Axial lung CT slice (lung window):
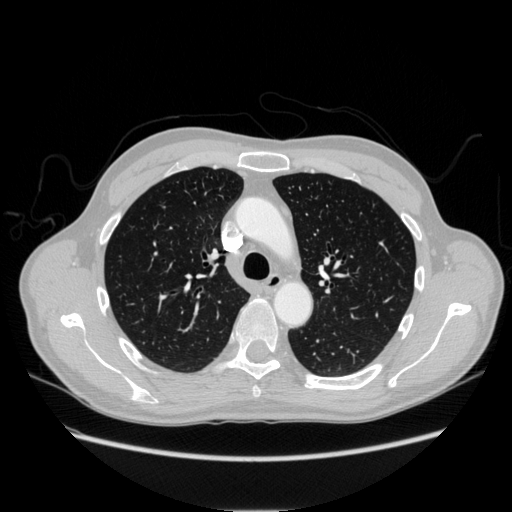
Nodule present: no